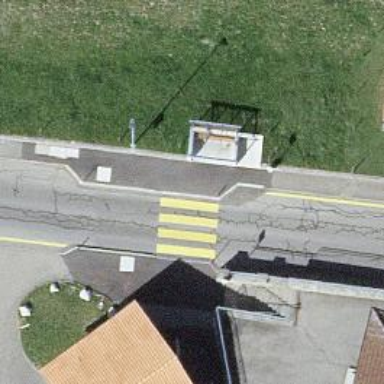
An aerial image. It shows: Bus stop with platform for public transport.